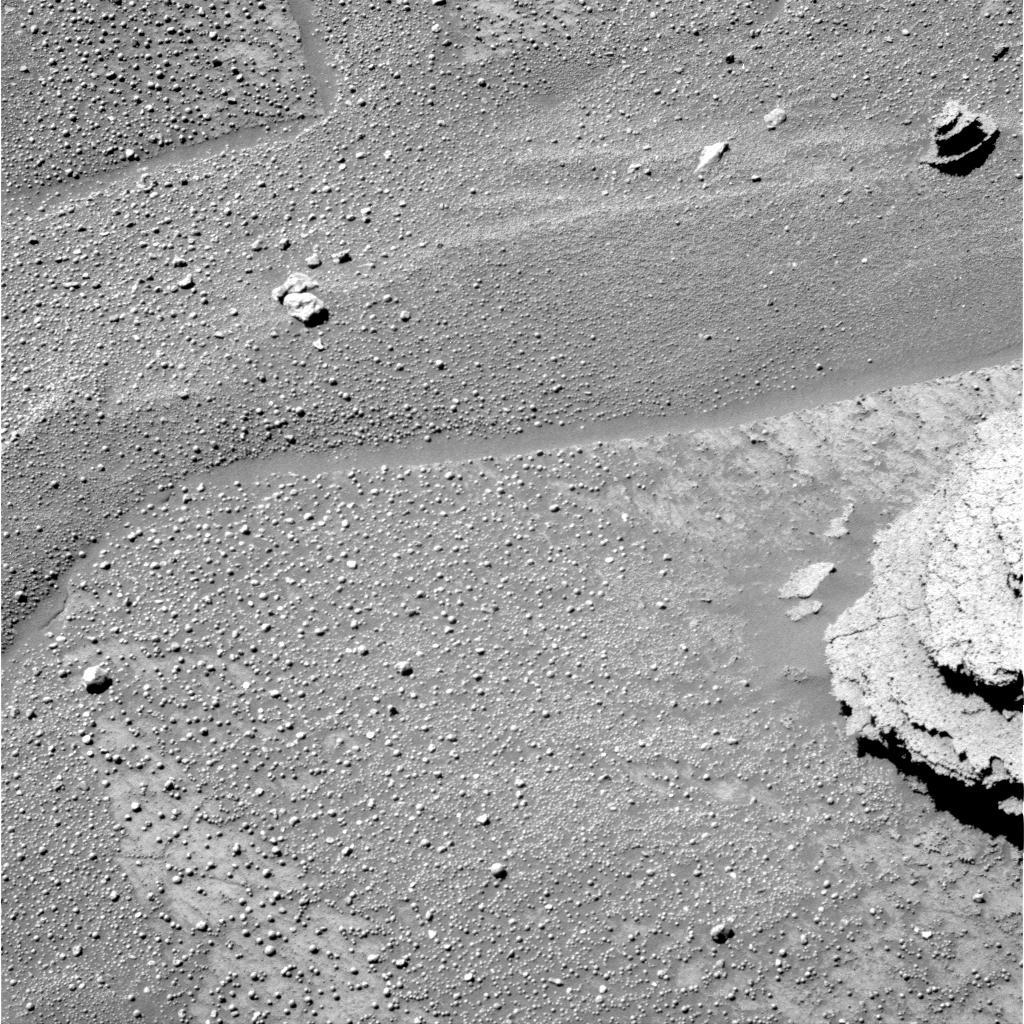
Terrain classes present: Bedrock, Gravel / Sand / Soil, Rock, Shadow